Question: I installed Zend Studio 8.0 and ZendServer-php-5.3.5-5.1.0-Windows_x86.exe.
But I am having problem running a PHP code.
I tried to run the default template DebugDemo.php.
It loads the url
<URL>
I clicked on the icon (Open Zend Server Event list in Browser)
It opens up a web page where at the bottom it states:

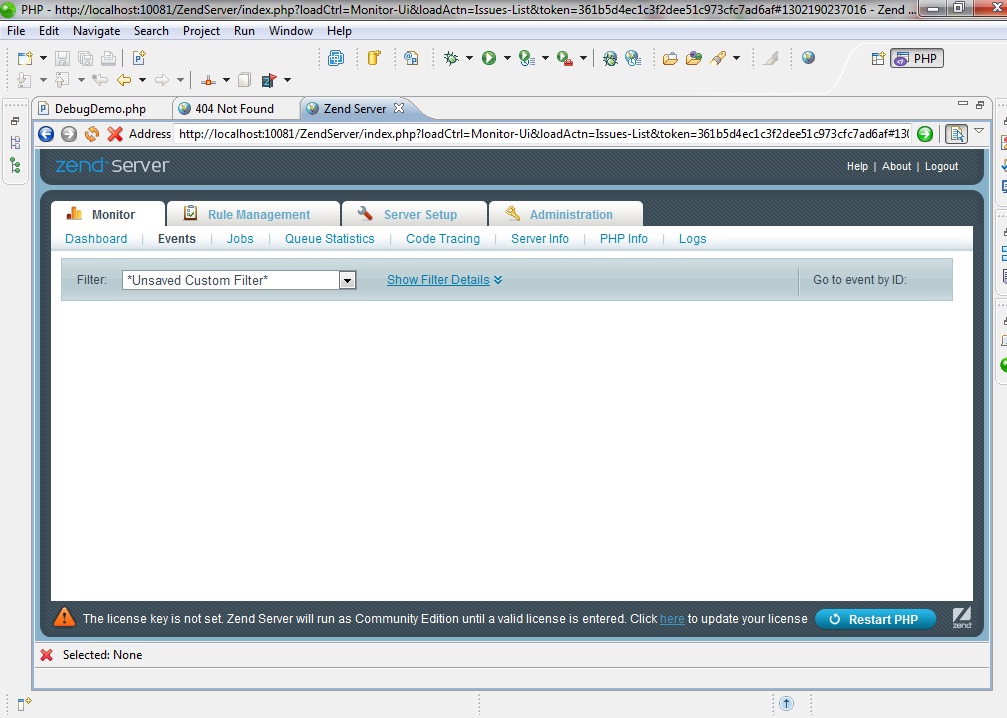
Answer: The document root is set in the Apache configuration file httpd.conf. It is probably in c:\program files\Zend\Apache\conf\httpd.conf. You will need to change it to C:\Users\Kunal\Zend\workspaces\DefaultWorkspace7.
The license you will need to add under Administration -> License. If you are a ZCE you should have gotten a free one. If you simply downloaded the trial you will need to get a trial license. I believe the link to do that is also on the license page.